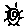
Label: sun